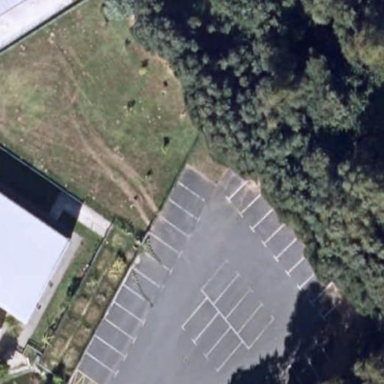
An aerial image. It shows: Parking aisle designated as service road.